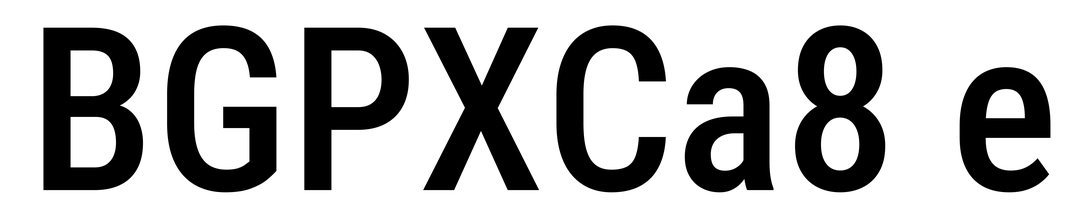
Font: Roboto_Condensed_Medium